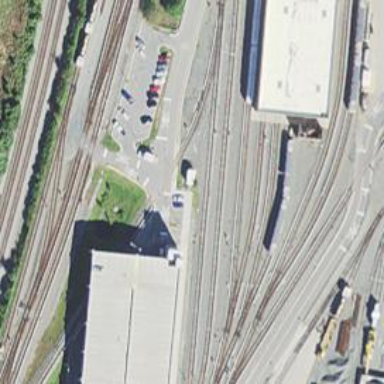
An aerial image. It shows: Railway level crossing.